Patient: sex F, age 39
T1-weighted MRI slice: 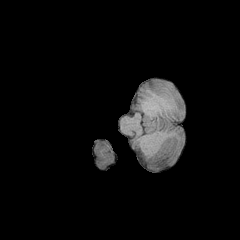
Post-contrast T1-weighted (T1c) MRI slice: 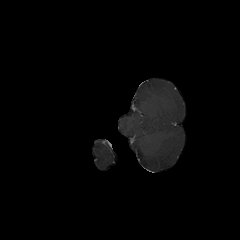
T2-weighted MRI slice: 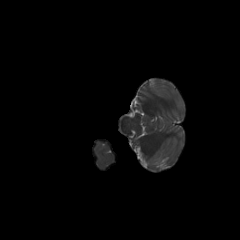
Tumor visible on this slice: no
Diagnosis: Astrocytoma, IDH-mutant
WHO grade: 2